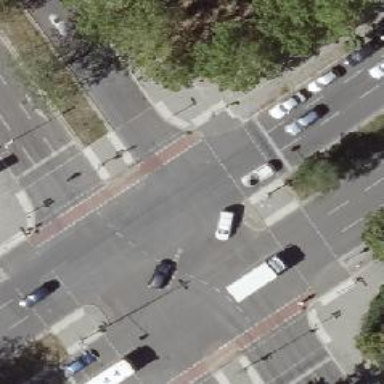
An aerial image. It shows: Crossing with traffic signals.